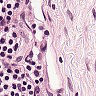
Metastatic tissue present: no